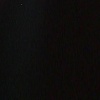
Label: space